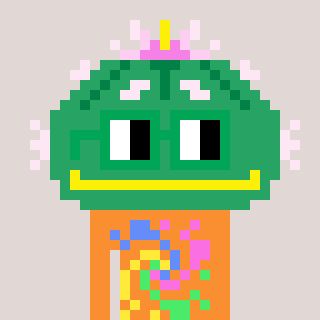
a pixel art character with square green glasses, a peyote-shaped head and a orange-colored body on a warm background